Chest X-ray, AP view. Patient: 59 years old, sex F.
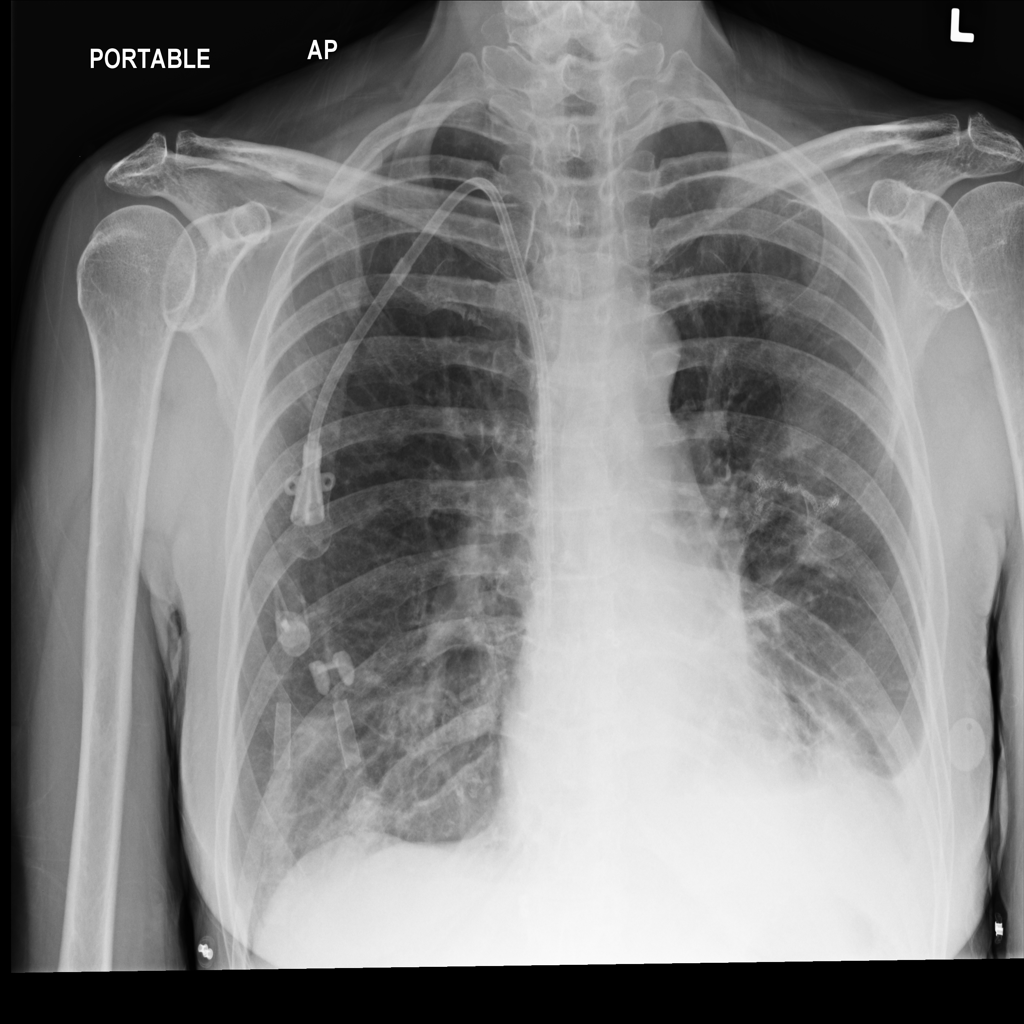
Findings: Effusion, Infiltration, Mass